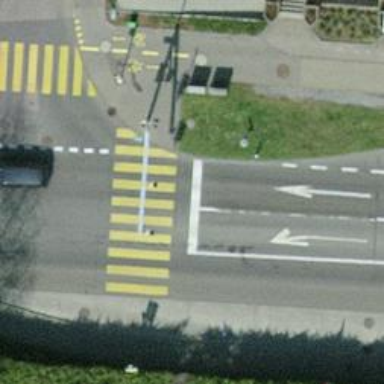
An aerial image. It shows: Crossing with traffic signals.